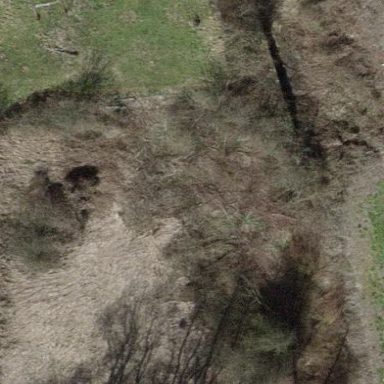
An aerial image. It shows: Marshy wetland area.